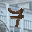
Label: 7